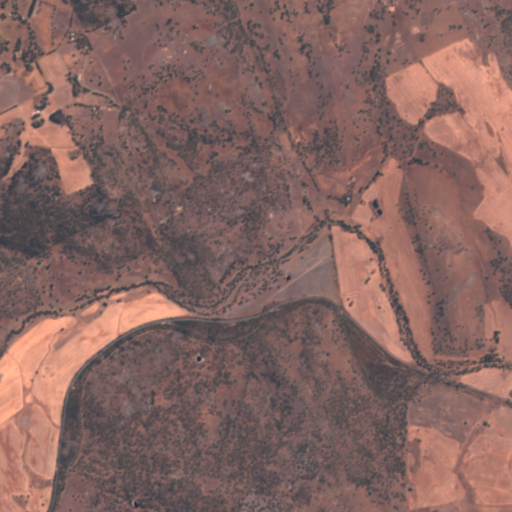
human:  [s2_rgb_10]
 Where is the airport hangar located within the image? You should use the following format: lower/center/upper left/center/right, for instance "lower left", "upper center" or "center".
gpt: The airport hangar is located in the center right of the image.
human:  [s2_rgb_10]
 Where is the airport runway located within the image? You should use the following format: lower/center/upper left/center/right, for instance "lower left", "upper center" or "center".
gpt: The airport runway is located in the center right of the image.
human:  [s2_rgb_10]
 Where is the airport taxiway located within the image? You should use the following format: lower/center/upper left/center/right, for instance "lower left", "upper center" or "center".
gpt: The airport taxiway is located in the center right of the image.
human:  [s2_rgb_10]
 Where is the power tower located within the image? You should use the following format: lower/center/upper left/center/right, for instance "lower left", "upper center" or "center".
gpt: There is no power tower in the image.